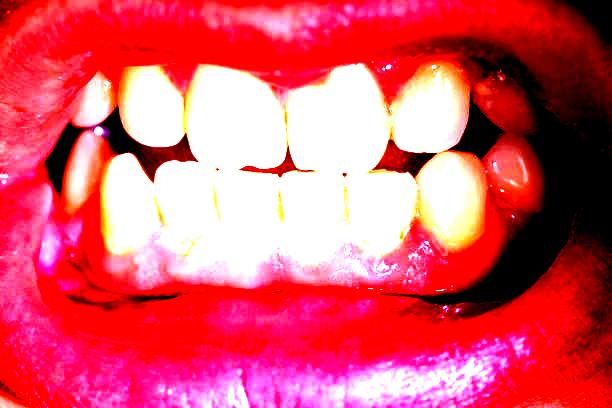
Condition: Gingivitis